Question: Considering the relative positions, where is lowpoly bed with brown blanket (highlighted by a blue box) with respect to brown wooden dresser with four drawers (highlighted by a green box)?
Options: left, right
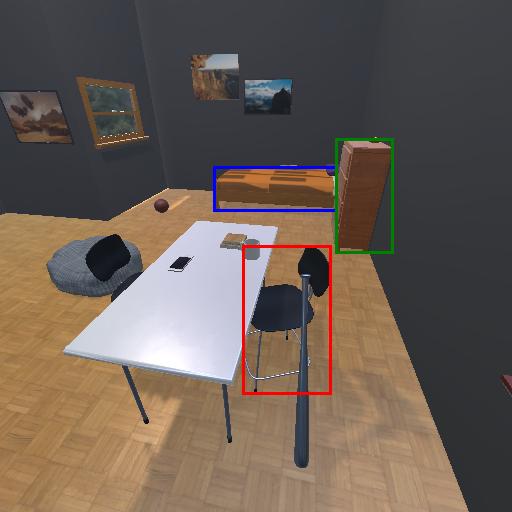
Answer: left